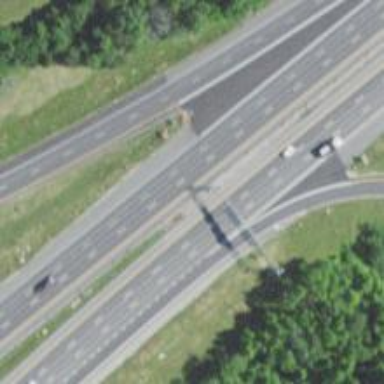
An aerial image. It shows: Asphalt motorway.